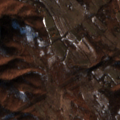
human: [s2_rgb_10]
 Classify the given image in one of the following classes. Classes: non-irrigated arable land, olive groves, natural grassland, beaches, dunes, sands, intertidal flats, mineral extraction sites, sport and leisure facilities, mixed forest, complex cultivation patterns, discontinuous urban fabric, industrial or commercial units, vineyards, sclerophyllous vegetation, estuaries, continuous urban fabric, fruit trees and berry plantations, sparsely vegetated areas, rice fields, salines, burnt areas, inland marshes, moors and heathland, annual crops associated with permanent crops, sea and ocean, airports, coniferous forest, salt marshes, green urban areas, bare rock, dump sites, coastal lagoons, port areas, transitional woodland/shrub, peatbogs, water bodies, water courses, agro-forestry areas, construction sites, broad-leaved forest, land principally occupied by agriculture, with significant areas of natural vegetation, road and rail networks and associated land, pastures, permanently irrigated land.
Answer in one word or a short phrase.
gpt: land principally occupied by agriculture, with significant areas of natural vegetation, broad-leaved forest